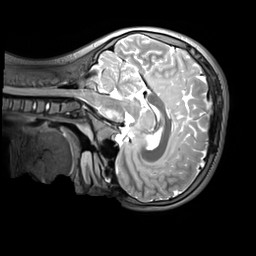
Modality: T2w
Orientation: sagittal
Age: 12
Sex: male
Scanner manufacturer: siemens
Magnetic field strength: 3 T
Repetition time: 3.2 s
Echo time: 0.408 s